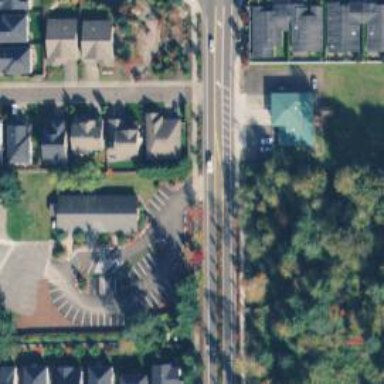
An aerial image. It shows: Tertiary road with asphalt surface and sidewalk on the left side.